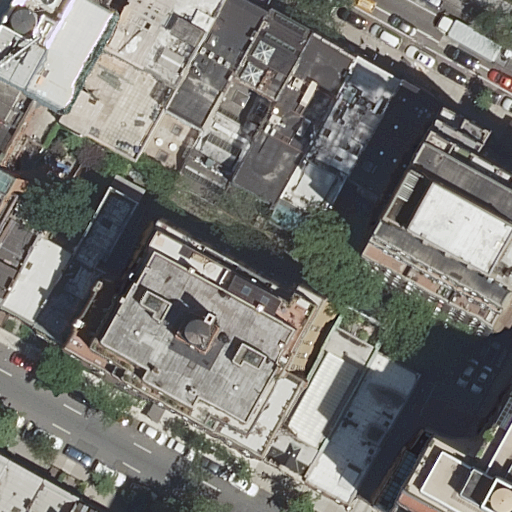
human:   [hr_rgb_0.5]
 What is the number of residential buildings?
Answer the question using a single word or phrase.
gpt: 21

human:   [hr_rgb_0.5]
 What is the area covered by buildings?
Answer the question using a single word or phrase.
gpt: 5954m2

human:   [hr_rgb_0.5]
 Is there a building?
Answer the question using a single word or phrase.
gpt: yes

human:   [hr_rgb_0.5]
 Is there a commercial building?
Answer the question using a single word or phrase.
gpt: no

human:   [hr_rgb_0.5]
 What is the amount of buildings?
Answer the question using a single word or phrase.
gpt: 21

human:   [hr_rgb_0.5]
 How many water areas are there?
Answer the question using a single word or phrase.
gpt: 0

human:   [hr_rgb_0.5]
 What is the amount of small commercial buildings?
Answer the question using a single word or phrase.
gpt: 0

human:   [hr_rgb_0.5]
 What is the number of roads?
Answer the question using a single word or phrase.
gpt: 2

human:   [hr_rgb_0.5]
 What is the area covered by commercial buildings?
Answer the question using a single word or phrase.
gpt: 0m2

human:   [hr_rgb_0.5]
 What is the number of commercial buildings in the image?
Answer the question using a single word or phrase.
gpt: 0

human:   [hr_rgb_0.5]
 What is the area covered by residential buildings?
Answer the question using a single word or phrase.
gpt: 5954m2

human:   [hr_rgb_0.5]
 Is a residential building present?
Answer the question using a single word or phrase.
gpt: yes

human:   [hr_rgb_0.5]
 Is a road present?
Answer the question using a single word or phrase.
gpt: yes

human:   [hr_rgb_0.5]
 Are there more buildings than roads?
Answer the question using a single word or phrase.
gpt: yes

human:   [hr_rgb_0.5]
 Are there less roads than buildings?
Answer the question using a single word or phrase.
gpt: yes

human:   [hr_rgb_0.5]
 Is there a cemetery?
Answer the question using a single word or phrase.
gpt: no

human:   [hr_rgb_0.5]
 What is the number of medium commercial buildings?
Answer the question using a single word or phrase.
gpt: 0

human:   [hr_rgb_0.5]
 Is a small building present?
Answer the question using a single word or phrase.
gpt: yes

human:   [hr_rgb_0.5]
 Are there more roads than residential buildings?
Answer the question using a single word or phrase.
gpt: no

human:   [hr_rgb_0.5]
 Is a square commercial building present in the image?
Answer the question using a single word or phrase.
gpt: no

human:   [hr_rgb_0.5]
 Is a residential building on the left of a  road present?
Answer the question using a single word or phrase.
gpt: yes

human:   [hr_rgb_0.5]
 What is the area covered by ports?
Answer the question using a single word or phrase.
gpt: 0m2

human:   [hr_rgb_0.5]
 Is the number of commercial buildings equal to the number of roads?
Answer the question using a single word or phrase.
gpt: no

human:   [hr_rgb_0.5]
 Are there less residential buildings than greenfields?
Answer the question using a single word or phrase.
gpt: no

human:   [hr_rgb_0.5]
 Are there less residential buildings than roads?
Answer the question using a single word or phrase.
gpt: no

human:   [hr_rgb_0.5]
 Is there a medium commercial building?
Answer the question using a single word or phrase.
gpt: no

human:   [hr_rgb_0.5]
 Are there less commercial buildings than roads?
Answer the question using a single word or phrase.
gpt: yes

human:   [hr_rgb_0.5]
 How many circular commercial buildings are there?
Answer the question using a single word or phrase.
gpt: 0

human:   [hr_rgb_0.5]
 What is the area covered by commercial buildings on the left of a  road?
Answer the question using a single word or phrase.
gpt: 0m2

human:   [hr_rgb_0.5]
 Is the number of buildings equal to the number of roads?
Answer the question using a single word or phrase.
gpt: no

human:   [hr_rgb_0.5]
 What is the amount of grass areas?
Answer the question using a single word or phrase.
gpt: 0

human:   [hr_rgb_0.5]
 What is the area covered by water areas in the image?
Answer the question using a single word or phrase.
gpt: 0m2

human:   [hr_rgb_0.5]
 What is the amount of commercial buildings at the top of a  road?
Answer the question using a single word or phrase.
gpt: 0

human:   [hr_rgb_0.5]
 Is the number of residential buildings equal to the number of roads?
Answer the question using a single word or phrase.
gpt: no

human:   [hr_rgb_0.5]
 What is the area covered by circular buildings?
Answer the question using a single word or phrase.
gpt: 0m2

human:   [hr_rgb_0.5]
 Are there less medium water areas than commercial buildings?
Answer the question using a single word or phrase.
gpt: no

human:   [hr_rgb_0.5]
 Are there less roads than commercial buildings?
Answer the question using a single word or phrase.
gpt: no

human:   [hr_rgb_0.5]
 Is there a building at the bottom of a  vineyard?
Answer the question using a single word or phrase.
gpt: no

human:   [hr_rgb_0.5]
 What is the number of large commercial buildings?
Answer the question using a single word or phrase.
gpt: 0

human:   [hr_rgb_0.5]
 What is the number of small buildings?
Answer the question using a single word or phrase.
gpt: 7

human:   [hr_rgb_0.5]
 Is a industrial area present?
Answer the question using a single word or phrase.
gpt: no

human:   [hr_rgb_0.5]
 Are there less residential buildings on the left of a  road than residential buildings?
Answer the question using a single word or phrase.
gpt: yes

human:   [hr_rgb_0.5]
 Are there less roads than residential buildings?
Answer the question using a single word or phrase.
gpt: yes

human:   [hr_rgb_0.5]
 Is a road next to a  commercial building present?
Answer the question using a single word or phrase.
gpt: no

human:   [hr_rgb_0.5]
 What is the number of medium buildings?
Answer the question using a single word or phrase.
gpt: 11

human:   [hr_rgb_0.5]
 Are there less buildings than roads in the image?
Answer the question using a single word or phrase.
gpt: no

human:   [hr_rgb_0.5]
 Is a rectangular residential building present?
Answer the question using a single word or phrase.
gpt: yes

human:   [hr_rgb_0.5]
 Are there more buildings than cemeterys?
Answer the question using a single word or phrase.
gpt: yes

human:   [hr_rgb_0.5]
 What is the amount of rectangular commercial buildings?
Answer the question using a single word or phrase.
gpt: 0

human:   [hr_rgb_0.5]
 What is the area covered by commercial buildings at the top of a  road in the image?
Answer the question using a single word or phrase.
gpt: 0m2

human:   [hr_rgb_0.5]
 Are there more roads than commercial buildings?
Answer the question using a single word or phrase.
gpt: yes

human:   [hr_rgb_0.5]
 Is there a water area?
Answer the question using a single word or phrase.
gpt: no

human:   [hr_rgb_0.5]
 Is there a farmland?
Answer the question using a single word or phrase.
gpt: no

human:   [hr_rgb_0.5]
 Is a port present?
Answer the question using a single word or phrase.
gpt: no

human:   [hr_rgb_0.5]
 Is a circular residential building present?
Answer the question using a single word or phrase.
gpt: no

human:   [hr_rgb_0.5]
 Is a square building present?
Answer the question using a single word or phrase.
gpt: no

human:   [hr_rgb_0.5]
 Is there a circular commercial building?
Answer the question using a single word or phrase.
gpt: no

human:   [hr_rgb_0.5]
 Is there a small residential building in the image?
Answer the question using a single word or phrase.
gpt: yes

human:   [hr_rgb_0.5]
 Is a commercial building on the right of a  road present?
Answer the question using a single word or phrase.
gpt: no

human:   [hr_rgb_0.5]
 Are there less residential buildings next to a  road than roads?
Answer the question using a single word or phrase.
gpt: no

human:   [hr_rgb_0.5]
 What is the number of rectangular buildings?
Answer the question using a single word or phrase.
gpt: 17

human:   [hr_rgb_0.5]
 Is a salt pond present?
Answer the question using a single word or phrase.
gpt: no

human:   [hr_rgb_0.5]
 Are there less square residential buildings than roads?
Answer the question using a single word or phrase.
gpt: yes

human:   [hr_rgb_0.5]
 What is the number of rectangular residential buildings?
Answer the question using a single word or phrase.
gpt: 17